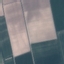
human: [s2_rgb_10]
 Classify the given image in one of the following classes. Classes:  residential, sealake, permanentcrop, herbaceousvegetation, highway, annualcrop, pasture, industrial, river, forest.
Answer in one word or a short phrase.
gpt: AnnualCrop